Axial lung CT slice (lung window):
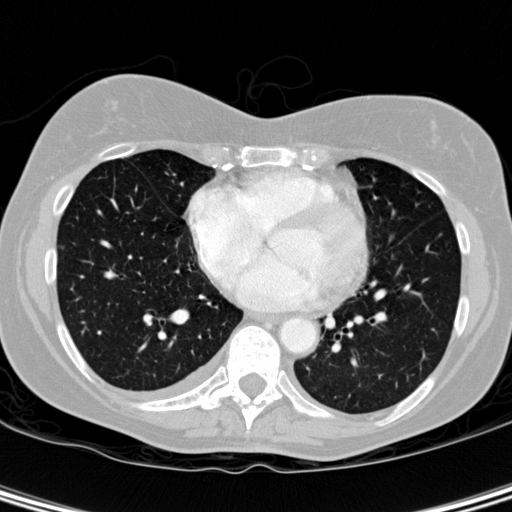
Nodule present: no